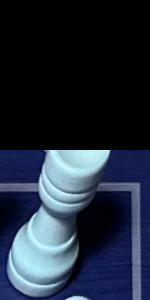
Label: Rook_White